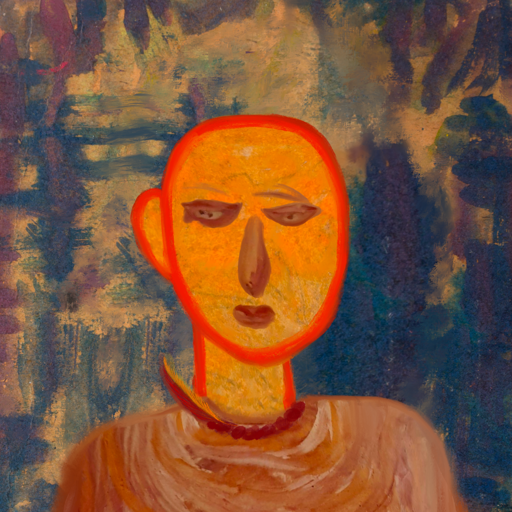
Background: InTheSun, Head And Neck Front: Sisters, Face Front: Pious_Lady, Bust: Pious_Lady, Hair Front: Blank, Head Accessory: Blank, Second Necklace: Blank, Necklace: Pipe, Baby: Blank